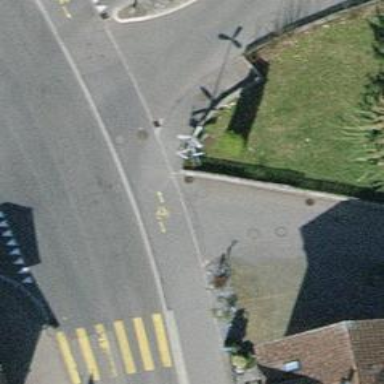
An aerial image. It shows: Unmarked road crossing.